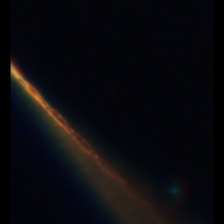
Taxon: Psuedo-nitzschia
Group: Diatoms